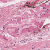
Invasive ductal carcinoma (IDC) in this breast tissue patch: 0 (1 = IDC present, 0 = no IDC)